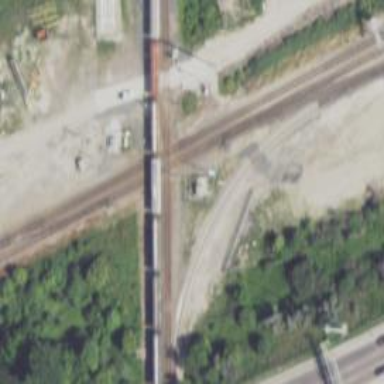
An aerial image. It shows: Railway crossing.